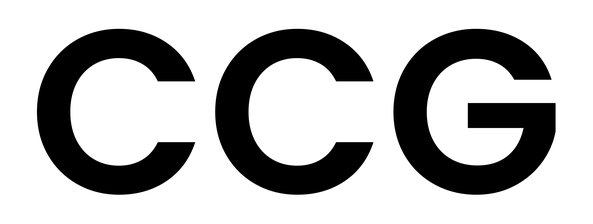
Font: Poppins-SemiBold